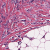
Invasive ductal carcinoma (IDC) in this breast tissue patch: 1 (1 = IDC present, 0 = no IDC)